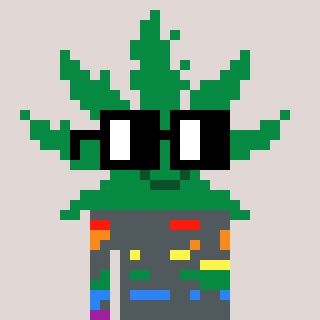
a pixel art character with square black glasses, a weed-shaped head and a gunk-colored body on a warm background